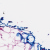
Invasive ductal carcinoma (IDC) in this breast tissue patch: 0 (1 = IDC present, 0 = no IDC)